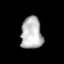
Tissue: lung
Cell type: Epithelial cells
Senescence score: 0.2198
Nuclear area (px): 670
Mean DAPI intensity: 184.267